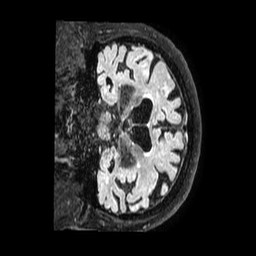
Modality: FLAIR
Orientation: coronal
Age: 80
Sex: female
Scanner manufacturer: philips
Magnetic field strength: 3 T
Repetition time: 4.8 s
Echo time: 0.34 s